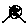
Label: moon